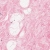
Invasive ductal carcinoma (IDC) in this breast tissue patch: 0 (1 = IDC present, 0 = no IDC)